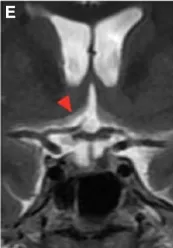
Pre- and post-operative MRI images and the magnified view of the optic chiasm in coronal and axial views. - show no tumor and normalization of midline structures. There is no edema along the optic chiasm to tract on pre- and post-chiasmatic nerve fibers, as shown in the circle in (F).
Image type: radiology (mri)